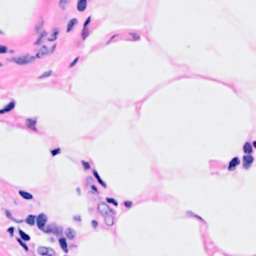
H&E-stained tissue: Breast